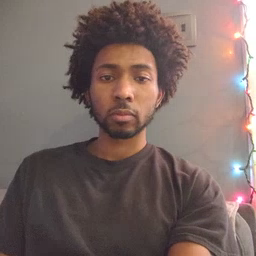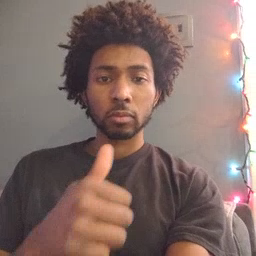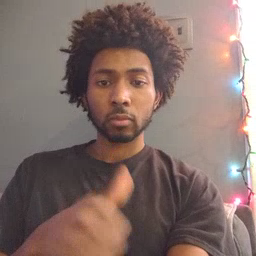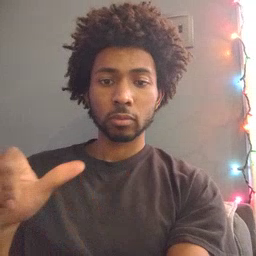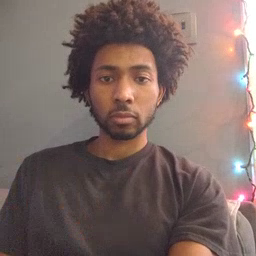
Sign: any